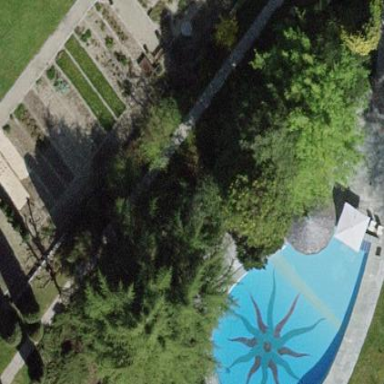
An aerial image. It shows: Swimming pool located in leisure land.